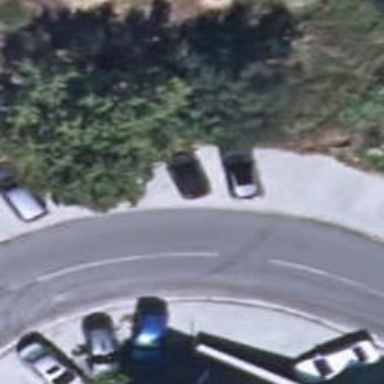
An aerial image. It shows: Sidewalk.